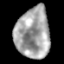
Tissue: lung
Cell type: Others
Senescence score: 0.1751
Nuclear area (px): 1708
Mean DAPI intensity: 163.573